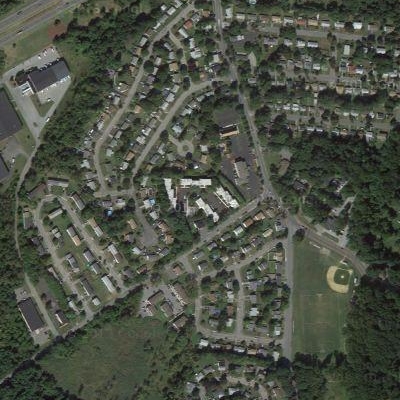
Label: Resident